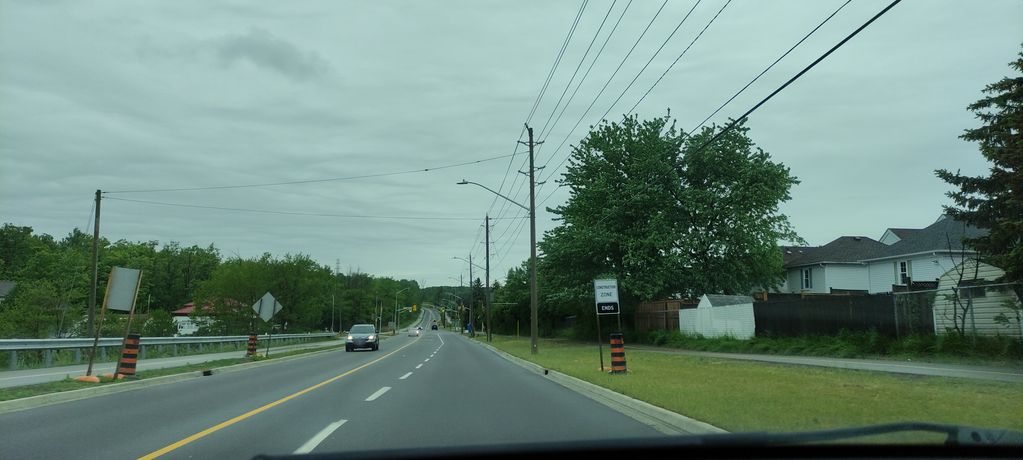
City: kitchener-waterloo